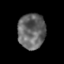
Tissue: skin
Cell type: Epithelial cells
Senescence score: 0.2767
Nuclear area (px): 946
Mean DAPI intensity: 102.307